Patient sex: F
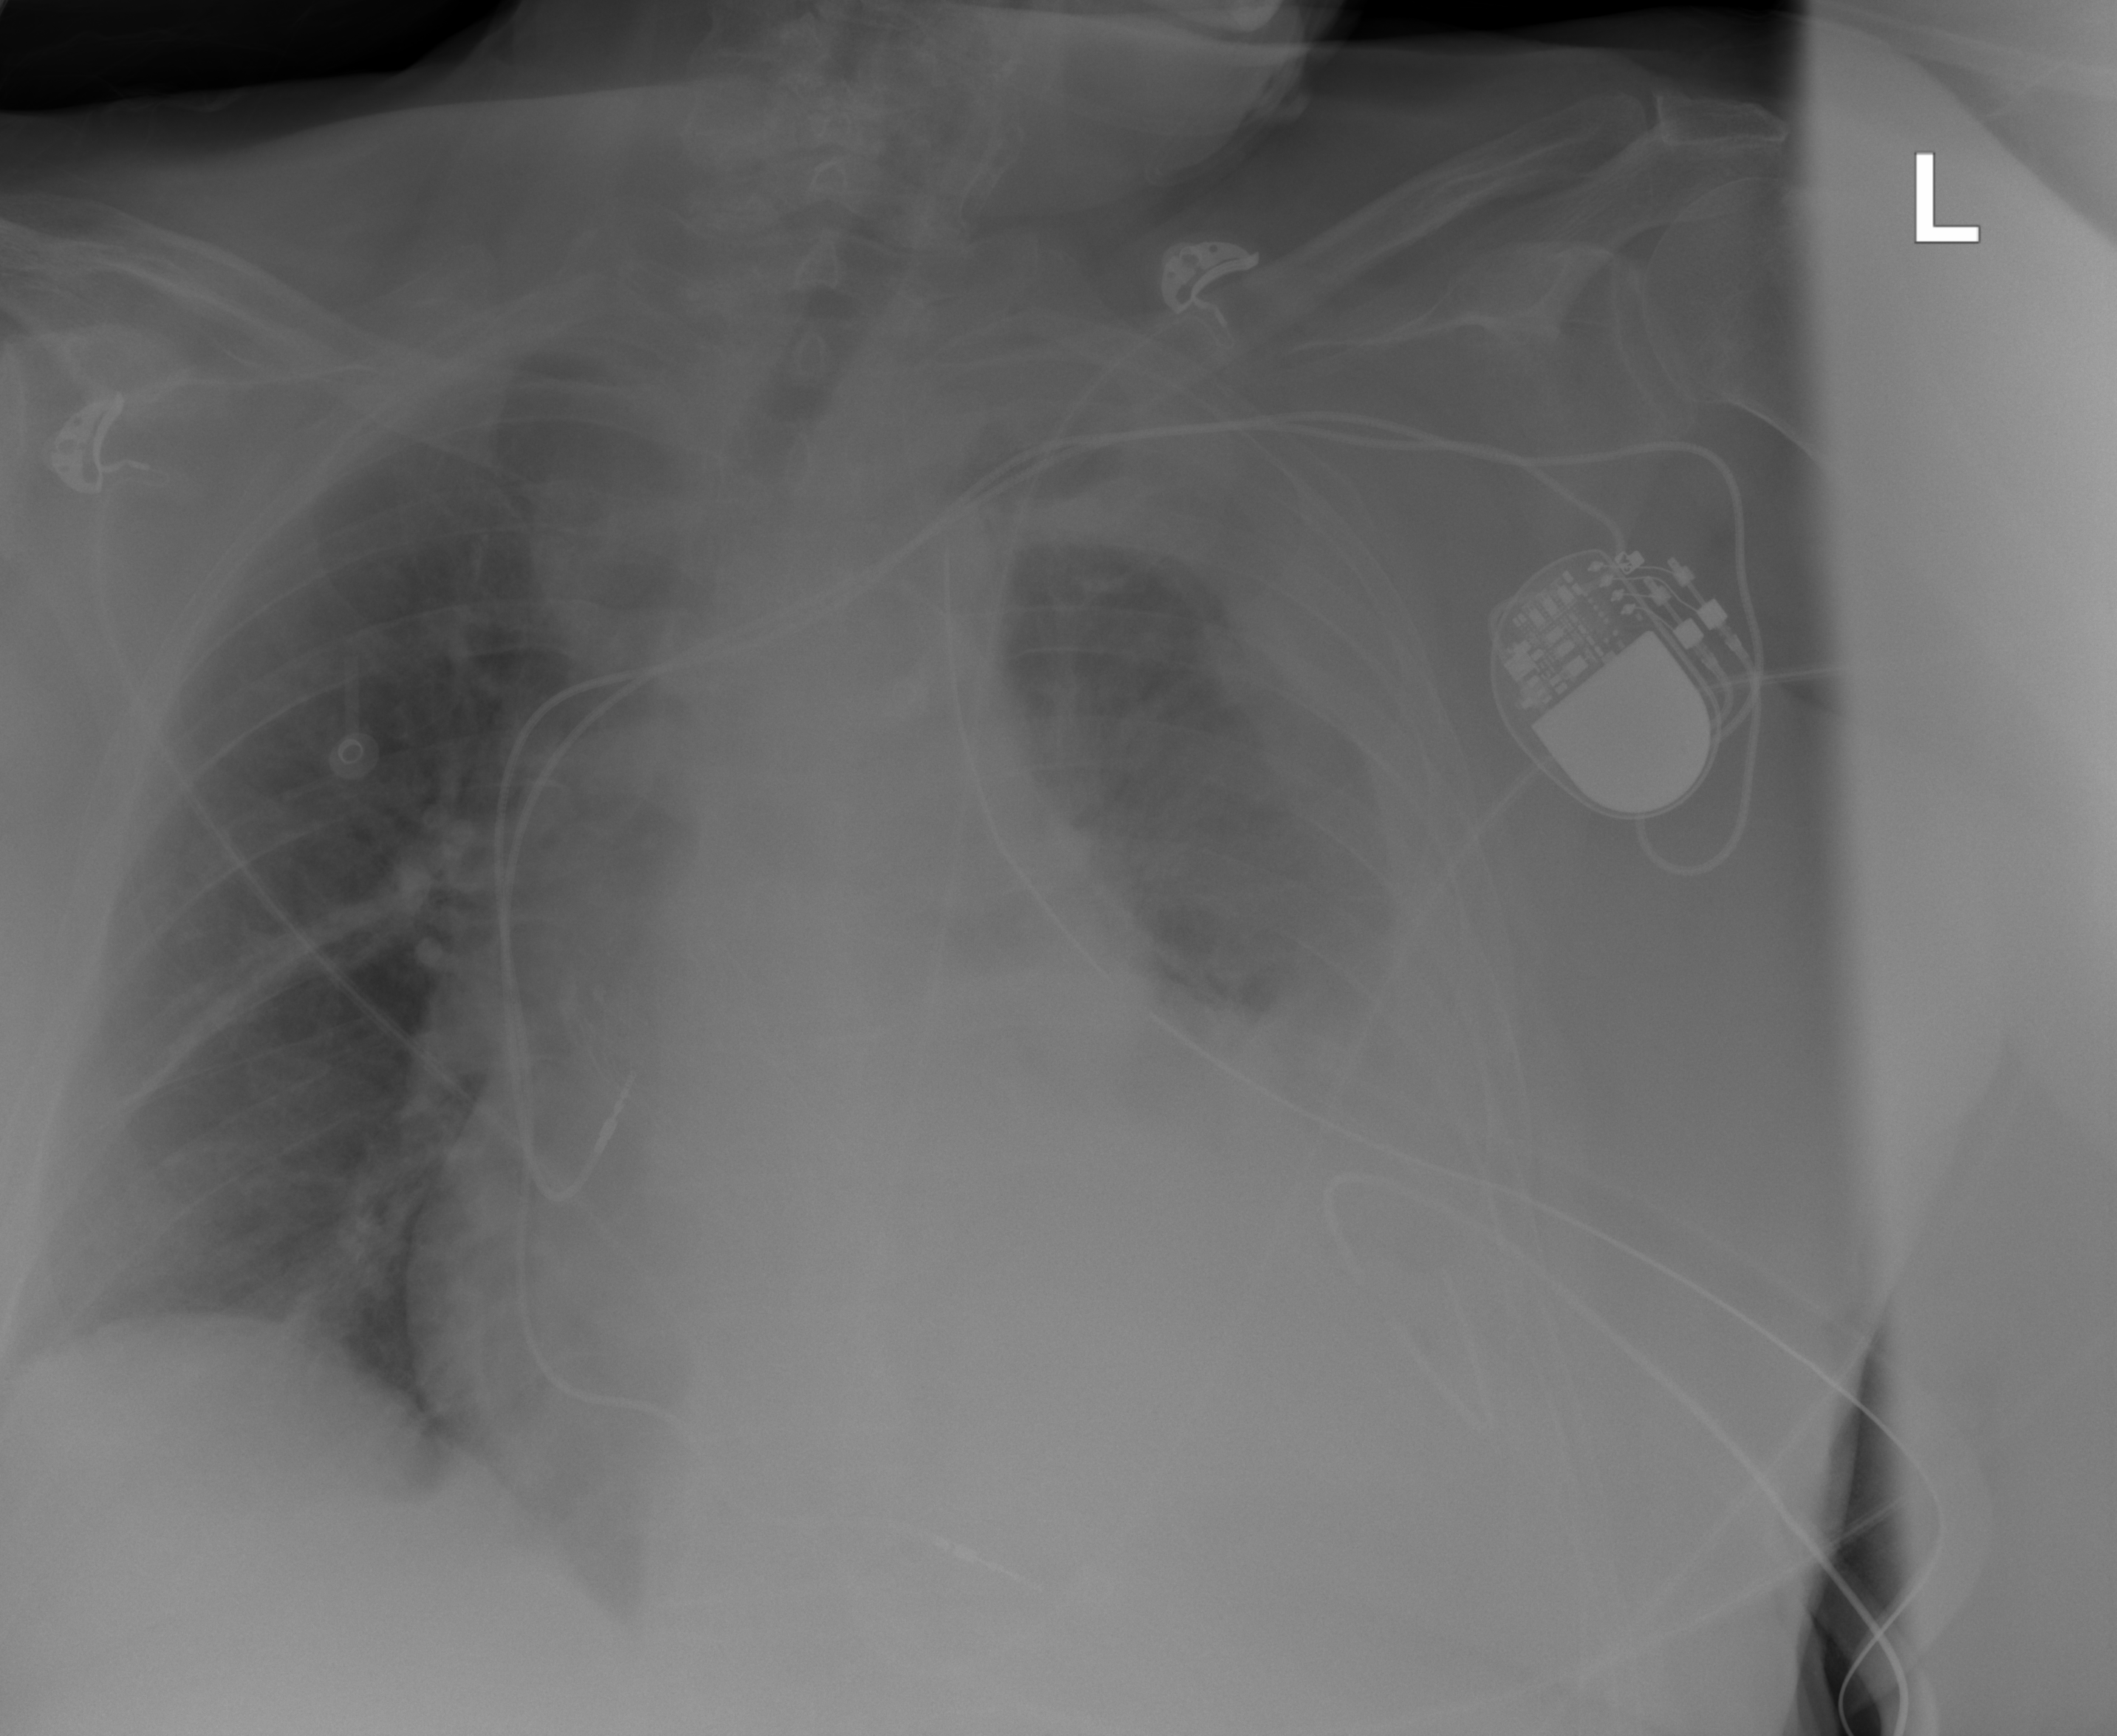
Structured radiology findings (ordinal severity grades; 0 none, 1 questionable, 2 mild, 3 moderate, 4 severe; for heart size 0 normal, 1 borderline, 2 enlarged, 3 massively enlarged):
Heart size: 2
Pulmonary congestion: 0
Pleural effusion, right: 0
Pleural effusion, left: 3
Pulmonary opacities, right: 0
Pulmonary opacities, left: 0
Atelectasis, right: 0
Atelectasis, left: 2